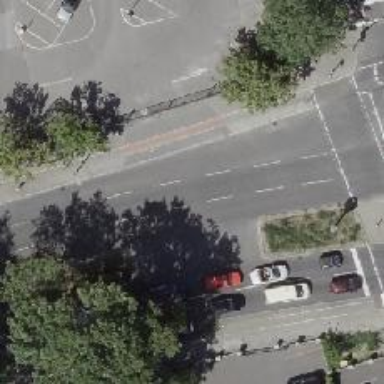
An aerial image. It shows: Secondary road with asphalt surface. There is cycle track on the right side.